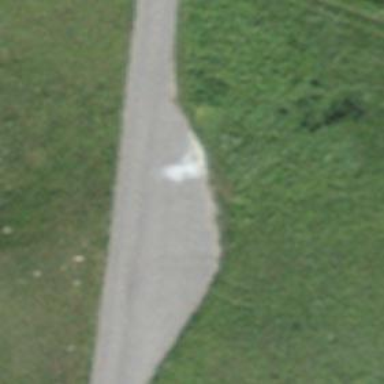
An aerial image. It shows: Passing place on the road.